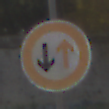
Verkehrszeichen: VorrangDesGegenverkehrs
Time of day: MorningAfternoon
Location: Outdoor (Suburban)
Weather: PartlyCloudy
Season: NotSpecified
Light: Natural